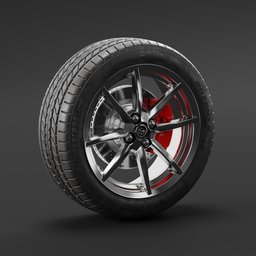
Label: mechanical